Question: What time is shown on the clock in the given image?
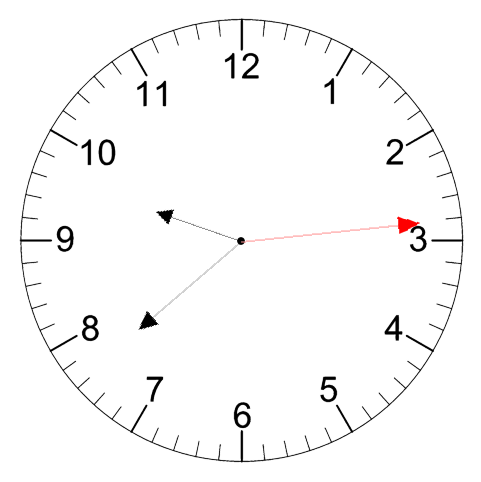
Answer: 09:38:14